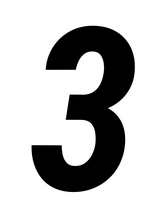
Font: Roboto-Italic_Condensed_Bold_Italic